Question: I have a problem with visualising polygon on google earth. I'm reading .xlsx file from the top to the bottom (in java) and I have a set of coordinates (x,y). My app is producing .kml file using JAK lib. After that when I import this .kml file into google earth I have wrong polygon shapes. Here is the example:

The thing is that in kml file coordinates are in the sequence as they appear on the image. Last coordinate is by default connected to the first one and this is the problem.
How can I sort the coordinates that this shape will be a rectagle? Of course this is the simplest example. I have much more complicated polygons (in the file) than the rectangle one.
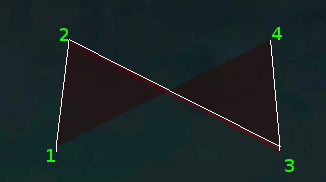
Answer: If your polygons are convex you can implement any <URL>. This will work for your example but not with more complex polygons.